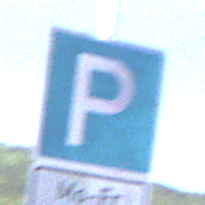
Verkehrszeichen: Parken
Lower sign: ZeitangabenMitBeschraenkungAufWochentage2
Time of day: MorningAfternoon
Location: Outdoor (RoadRail)
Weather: PartlyCloudy
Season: NotSpecified
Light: Natural